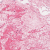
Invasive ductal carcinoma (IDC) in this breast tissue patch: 0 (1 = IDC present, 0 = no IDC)